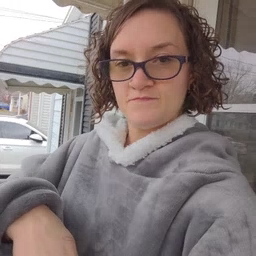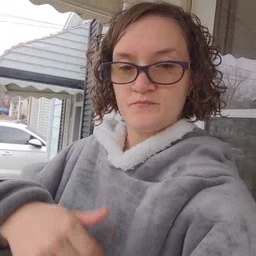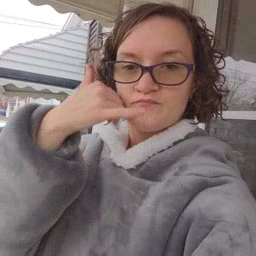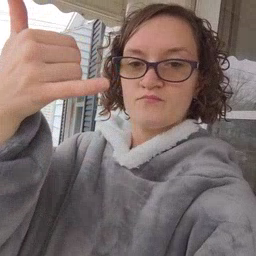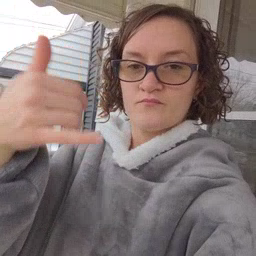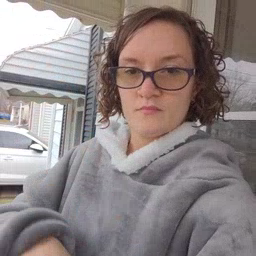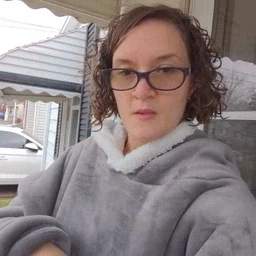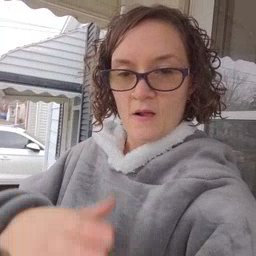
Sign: callonphone